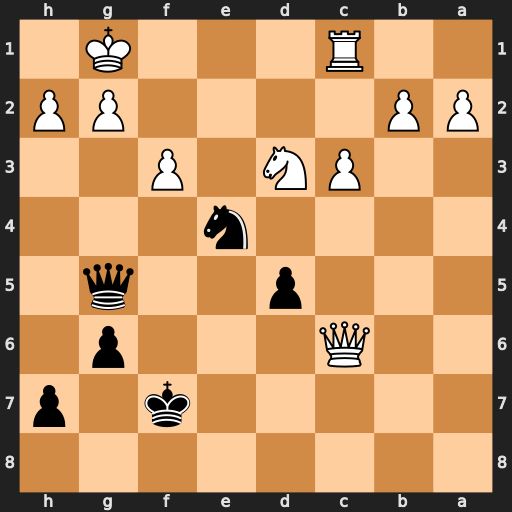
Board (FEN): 8/5k1p/2Q3p1/3p2q1/4n3/2PN1P2/PP4PP/2R3K1
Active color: b
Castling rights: -
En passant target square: -
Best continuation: Qe3+ Kh1 Nf2+ Nxf2 Qxc1+ Nd1 Qxd1#